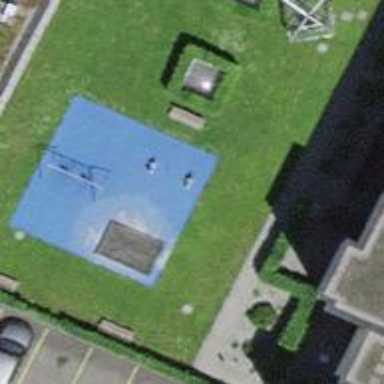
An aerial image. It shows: Playground area for leisure land.